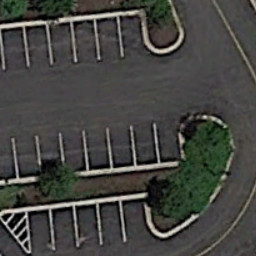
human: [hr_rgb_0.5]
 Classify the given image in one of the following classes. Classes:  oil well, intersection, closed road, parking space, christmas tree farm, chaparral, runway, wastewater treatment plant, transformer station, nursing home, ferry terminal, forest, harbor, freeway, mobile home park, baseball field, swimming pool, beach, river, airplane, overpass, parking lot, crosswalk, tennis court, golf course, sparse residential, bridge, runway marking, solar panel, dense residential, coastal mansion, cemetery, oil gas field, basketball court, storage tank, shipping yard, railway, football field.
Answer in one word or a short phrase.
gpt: parking space